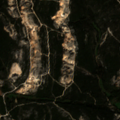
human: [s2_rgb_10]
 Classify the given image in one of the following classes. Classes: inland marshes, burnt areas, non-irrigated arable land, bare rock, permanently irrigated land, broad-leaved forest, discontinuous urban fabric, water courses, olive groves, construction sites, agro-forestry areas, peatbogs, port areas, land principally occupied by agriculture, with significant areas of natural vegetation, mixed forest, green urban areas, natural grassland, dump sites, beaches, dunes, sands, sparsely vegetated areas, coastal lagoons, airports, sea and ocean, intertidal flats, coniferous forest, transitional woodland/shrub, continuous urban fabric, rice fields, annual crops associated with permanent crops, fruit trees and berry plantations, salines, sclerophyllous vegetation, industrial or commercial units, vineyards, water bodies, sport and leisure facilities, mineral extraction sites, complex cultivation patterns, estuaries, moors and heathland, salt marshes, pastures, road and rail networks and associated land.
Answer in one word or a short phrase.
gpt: mineral extraction sites, sclerophyllous vegetation